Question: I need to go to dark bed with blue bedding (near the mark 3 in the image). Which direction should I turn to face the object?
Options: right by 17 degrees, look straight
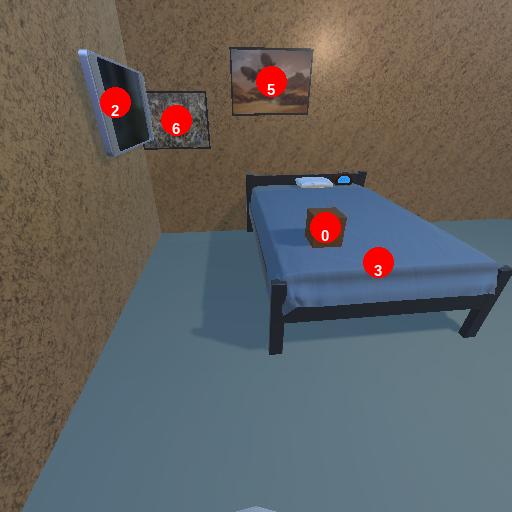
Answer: right by 17 degrees